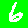
Digit: 6